Question: I have a binary image with two circles of different radii and need to remove either of the circles using either an 'imopen' or 'imclose' operation. I have used the structuring element having the diameter greater than the smaller circle but less than the bigger circle but it doesn't seem to work for either operation.
My image:

My code:
'''
c=imread('image.png');
se2=strel('disk',25);
c=imopen(c,se2);
figure, imshow(c,[]), title('new image');
'''
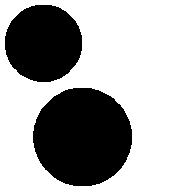
Answer: I can see three things that will cause this algorithm not to run with the intended results:
1. Your image has the circles as black, but binary morphological operations assume that the objects are white. As such, what you are actually doing is performing the operations on the background instead. Therefore, you need to invert the image before you perform morphological operations on the image.
2. The disk structuring element is too small to remove any of the circles. You need to bump up your radius so that it's more. I did some tests and to get out the smaller circle, I had to bump up the radius to 45.
3. In addition, the disk structuring element that you specified is not a perfect circle. In fact, it would be a slight diamond shape. If you want to get a perfect circle, you need to specify an additional parameter to strel with the disk parameter which is 0 on top of the radius (45). Once you do this, you invert the image back to where it was, as the objects were black and not white.
Therefore, your code should look like:
'''
%// Modified to read from StackOverflow
c = im2bw(imread('http://i.stack.imgur.com/7Hd0y.png'));
se = strel('disk', 45, 0); %// Change radius to 45 + add additional parameter of 0
c2 = imopen(~c, se); %// Invert the image before opening
c2 = ~c2; %// Invert back because original image was this way
imshow(c2); title('New Image');
'''
This is the image I get: